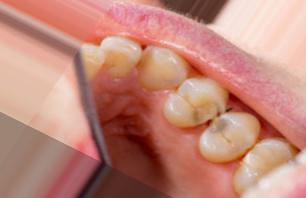
Condition: Caries